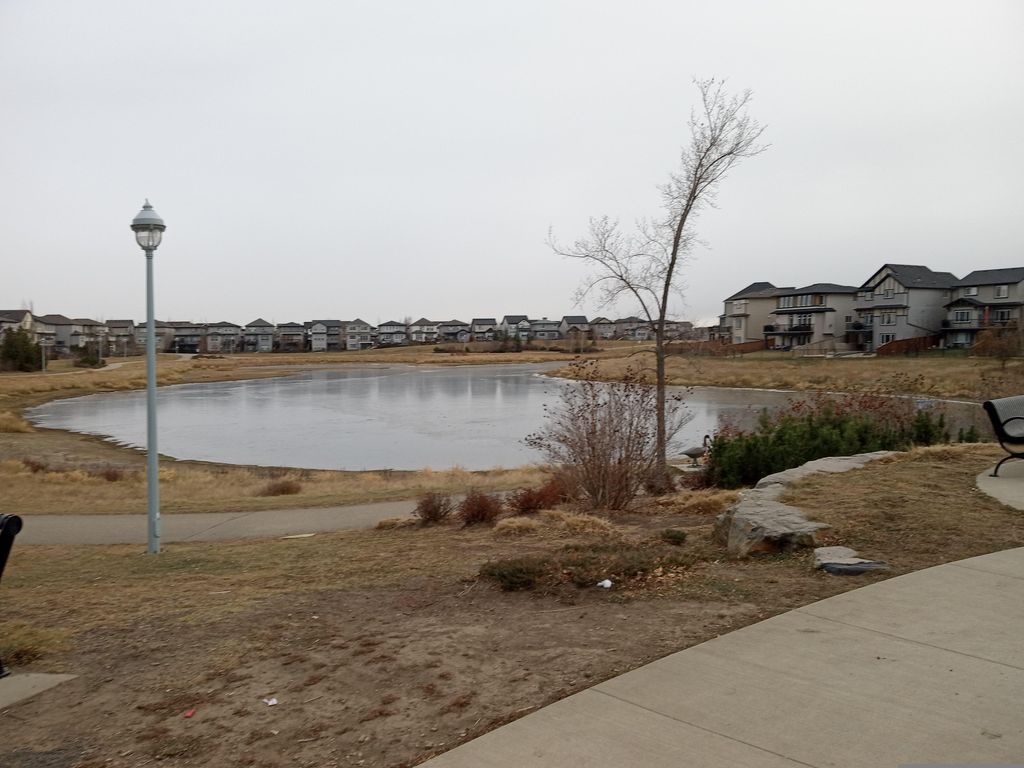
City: edmonton